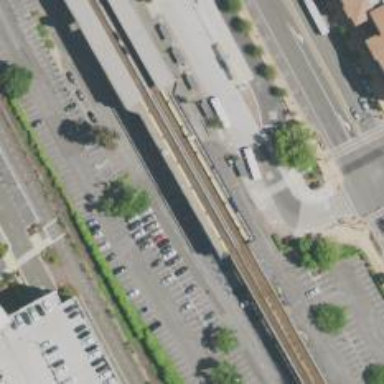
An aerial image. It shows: Busway with separate sidewalk.